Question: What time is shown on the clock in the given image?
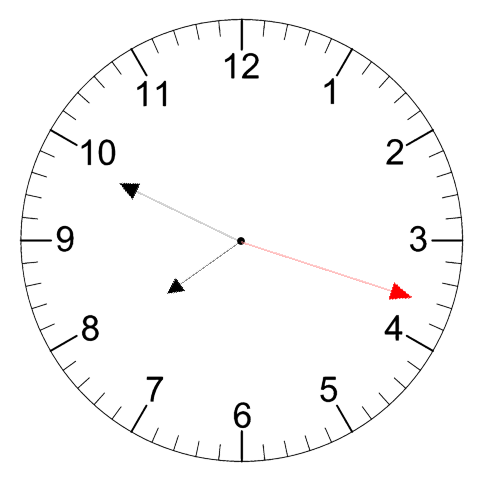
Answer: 07:49:18